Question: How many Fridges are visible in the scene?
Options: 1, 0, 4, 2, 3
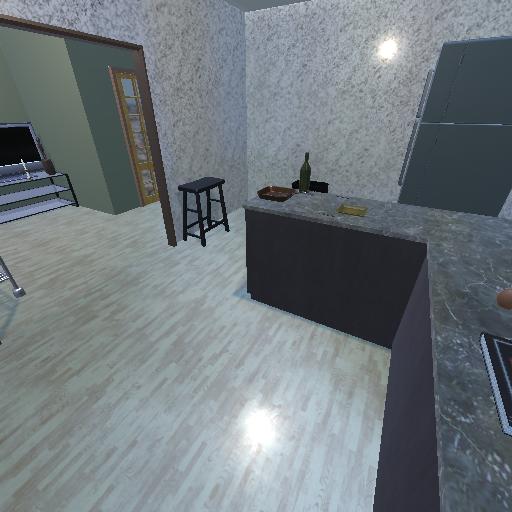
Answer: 1